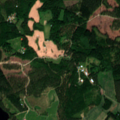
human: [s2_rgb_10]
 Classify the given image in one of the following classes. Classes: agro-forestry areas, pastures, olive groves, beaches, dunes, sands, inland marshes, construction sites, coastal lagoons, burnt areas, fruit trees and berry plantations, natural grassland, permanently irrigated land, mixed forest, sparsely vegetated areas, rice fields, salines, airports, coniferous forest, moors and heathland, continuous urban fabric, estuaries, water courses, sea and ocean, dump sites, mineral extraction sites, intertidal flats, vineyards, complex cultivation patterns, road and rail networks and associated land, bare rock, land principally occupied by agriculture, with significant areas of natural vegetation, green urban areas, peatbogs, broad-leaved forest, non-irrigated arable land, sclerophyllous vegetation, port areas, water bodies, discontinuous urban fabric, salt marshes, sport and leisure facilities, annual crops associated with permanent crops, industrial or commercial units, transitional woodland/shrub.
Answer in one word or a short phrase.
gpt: land principally occupied by agriculture, with significant areas of natural vegetation, coniferous forest, mixed forest, water bodies